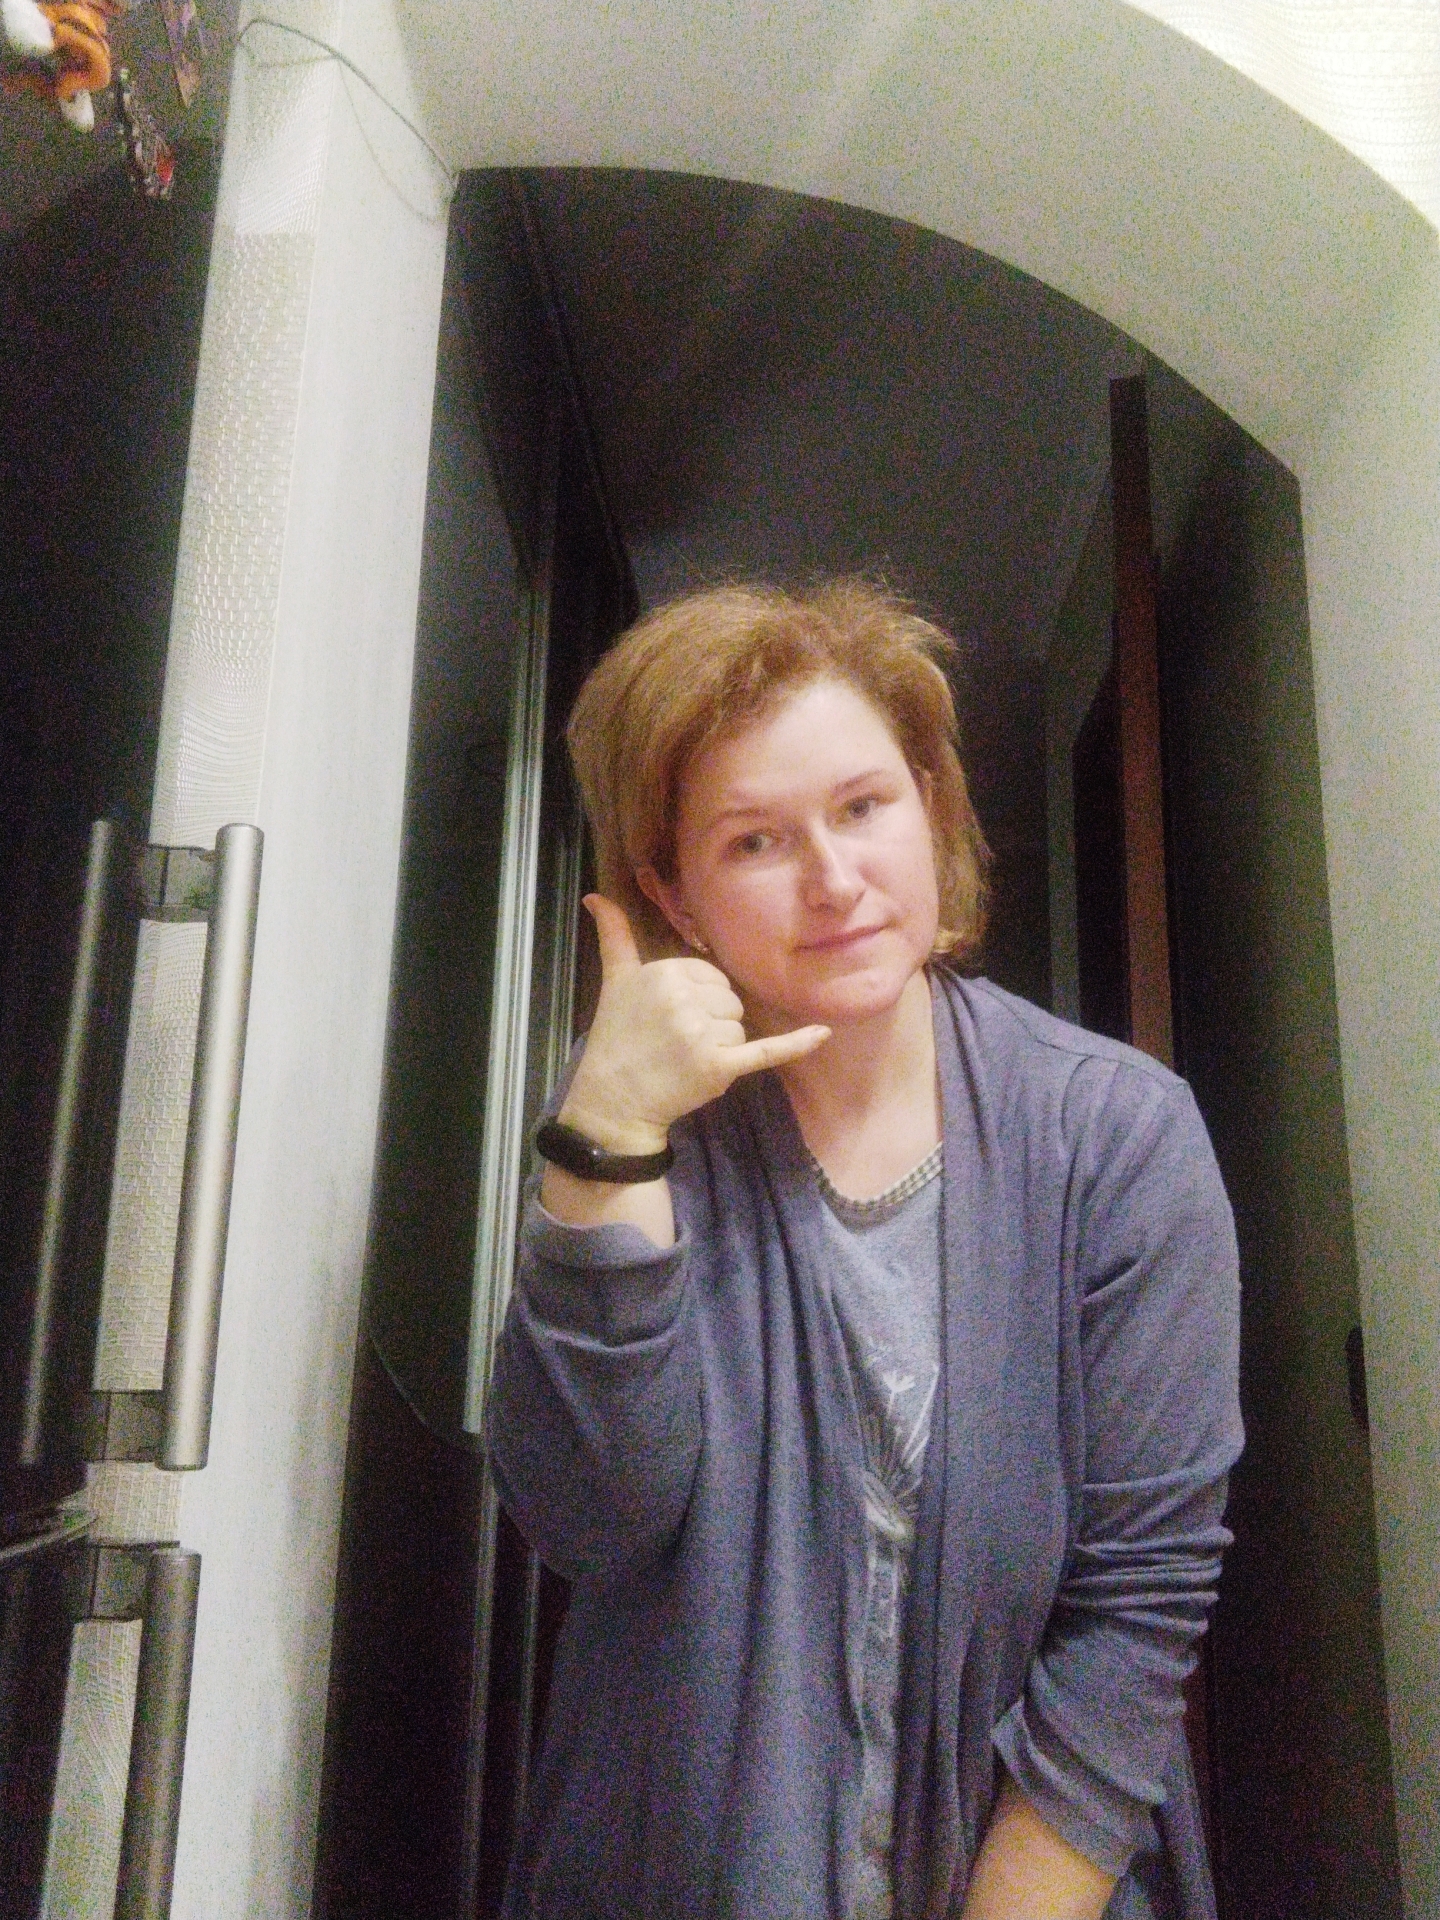
Label: noise